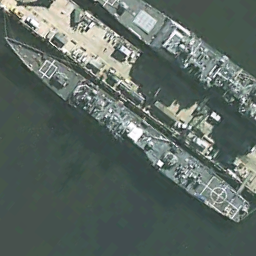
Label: cruiser